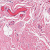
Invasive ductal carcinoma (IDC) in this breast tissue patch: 0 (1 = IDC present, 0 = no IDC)